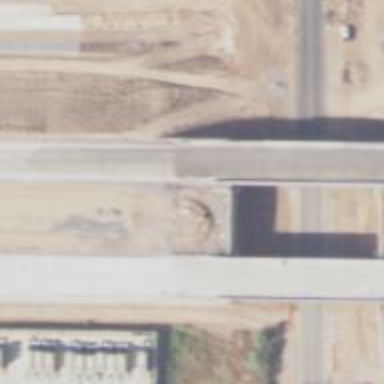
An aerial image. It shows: Bridge crossing over highway trunk expressway.